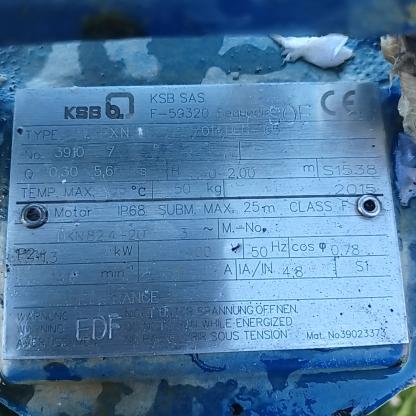
Klasa: tabliczka-znamionowa